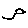
Label: bird